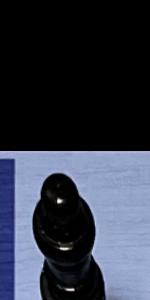
Label: Empty